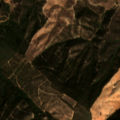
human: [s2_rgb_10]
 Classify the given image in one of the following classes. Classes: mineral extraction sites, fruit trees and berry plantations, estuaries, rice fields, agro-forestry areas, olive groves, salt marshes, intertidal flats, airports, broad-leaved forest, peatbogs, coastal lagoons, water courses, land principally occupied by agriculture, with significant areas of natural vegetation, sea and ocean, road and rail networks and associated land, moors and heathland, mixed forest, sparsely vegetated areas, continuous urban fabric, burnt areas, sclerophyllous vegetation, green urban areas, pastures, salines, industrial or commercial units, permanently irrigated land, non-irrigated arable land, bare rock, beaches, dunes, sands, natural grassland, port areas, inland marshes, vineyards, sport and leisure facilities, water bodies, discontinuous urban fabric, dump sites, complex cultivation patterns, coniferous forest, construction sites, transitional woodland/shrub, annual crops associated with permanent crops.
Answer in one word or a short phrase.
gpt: broad-leaved forest, sclerophyllous vegetation, transitional woodland/shrub